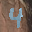
Label: 4